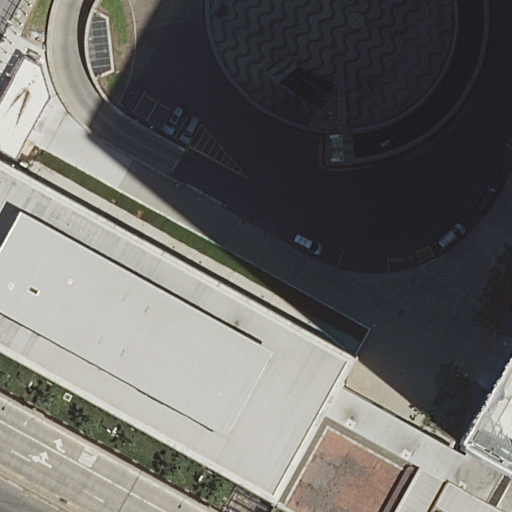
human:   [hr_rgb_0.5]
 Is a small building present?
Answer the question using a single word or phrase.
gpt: yes

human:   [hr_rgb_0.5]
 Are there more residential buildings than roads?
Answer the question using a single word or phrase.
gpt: no

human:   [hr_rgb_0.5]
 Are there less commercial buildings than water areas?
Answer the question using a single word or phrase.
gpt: yes

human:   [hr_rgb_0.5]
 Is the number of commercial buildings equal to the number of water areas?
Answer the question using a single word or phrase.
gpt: no

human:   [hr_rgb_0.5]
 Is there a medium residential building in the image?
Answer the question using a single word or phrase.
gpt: yes

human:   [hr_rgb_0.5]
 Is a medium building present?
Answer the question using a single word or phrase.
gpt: yes

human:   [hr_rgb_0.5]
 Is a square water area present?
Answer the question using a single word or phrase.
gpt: no

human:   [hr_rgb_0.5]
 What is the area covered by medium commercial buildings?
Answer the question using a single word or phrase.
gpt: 0m2

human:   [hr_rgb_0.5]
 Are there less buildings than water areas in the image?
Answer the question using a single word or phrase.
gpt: no

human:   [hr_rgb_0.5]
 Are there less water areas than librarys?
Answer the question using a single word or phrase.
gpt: no

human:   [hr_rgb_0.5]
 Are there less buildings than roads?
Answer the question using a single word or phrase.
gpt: yes

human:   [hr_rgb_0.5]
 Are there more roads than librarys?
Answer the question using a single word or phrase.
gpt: yes

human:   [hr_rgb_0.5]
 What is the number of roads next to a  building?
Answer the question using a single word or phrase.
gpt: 7

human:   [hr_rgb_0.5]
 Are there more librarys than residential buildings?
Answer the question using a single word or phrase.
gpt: no

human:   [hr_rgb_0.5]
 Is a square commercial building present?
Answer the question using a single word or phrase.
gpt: no

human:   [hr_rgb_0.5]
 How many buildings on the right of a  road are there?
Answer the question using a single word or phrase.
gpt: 3

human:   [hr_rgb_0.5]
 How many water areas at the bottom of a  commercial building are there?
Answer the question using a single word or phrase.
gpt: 0

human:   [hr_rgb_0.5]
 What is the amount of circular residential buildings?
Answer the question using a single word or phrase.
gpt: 0

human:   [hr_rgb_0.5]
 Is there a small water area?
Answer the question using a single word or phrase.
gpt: no

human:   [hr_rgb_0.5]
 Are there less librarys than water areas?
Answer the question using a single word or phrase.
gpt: no

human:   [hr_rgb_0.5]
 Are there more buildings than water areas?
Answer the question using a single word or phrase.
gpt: yes

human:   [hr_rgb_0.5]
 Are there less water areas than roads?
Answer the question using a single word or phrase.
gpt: yes

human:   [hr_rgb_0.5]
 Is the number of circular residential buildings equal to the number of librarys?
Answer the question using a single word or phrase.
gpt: no

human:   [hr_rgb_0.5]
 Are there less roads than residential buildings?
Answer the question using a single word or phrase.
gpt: no

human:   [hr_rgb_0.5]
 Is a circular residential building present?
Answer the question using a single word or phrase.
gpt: no

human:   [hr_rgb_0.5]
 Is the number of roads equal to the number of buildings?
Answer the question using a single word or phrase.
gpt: no

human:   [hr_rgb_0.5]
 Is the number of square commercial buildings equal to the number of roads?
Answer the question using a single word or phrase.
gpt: no

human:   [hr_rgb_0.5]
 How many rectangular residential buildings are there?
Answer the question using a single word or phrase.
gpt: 2

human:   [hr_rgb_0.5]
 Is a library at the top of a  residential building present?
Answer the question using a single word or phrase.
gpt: yes

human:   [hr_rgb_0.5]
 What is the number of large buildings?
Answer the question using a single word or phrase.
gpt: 2

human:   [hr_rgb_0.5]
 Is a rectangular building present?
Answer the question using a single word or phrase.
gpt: yes

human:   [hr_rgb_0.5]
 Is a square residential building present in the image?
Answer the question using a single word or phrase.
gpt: no

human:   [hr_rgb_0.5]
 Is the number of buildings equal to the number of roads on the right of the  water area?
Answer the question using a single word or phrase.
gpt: no

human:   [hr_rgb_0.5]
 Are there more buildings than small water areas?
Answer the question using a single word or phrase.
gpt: yes

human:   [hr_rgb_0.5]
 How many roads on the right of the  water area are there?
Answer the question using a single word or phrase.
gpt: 1

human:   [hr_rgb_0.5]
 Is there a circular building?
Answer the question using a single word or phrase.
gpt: no